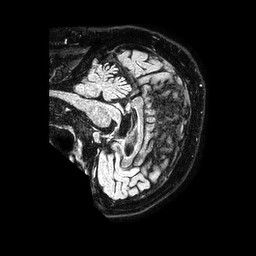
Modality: FLAIR
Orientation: sagittal
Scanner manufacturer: philips
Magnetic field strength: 1.5 T
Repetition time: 4.8 s
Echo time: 0.3 s